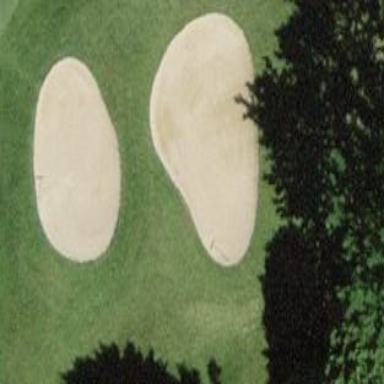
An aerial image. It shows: Sand bunker on golf course.